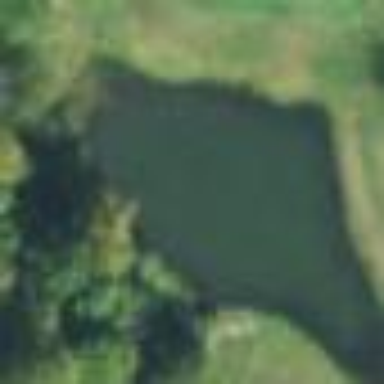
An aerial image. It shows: Water hazard in golf course. The hazard is natural water feature.